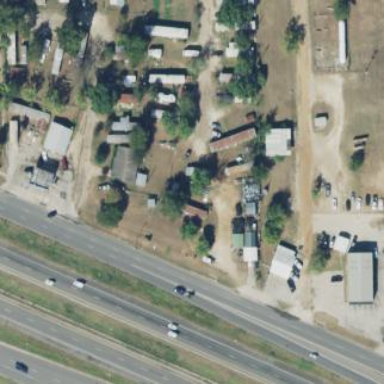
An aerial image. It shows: Residential area known as trailer park.